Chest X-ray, PA view. Patient: 49 years old, sex M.
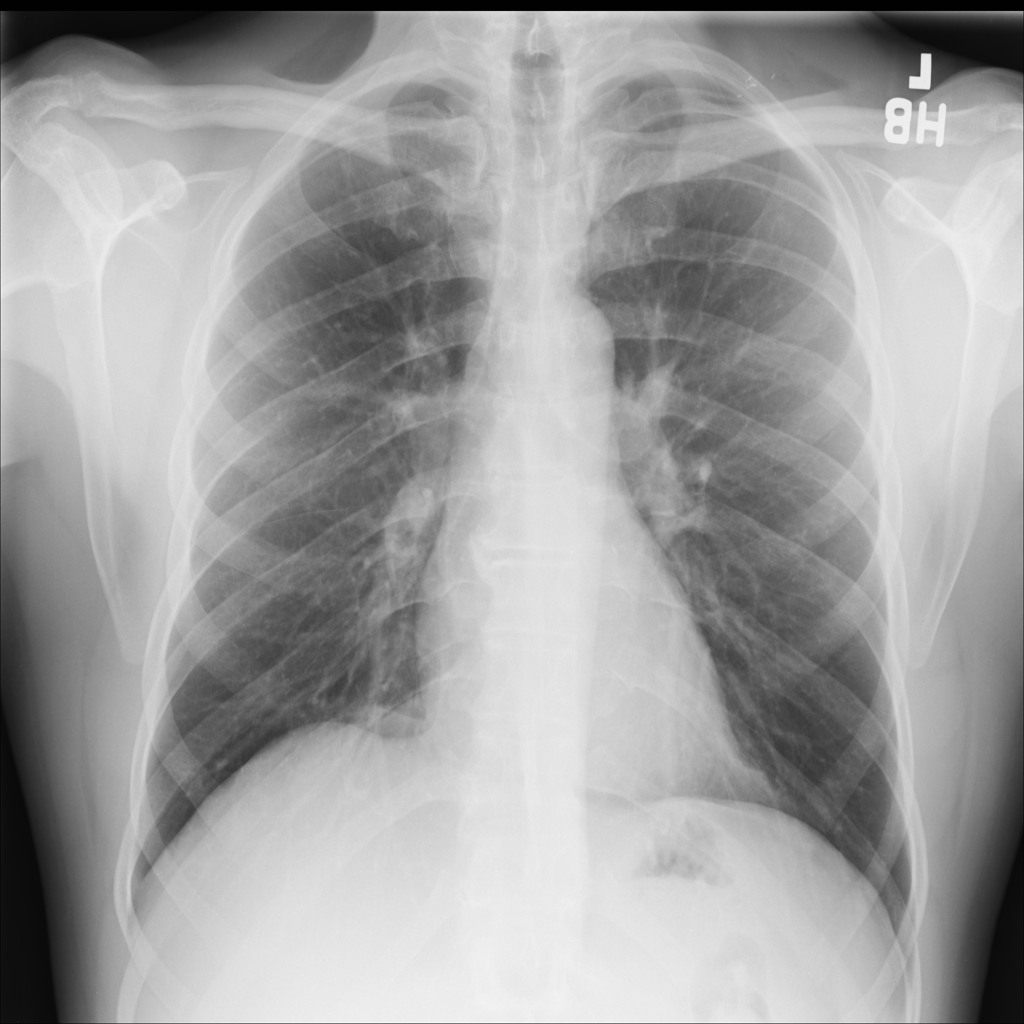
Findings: No Finding